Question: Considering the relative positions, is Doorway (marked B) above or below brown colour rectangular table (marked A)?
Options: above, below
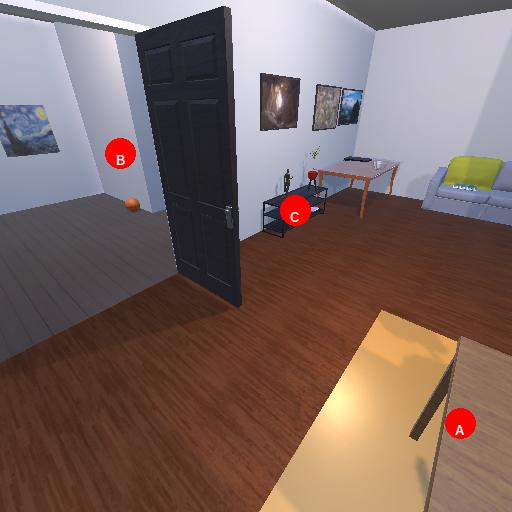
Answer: above